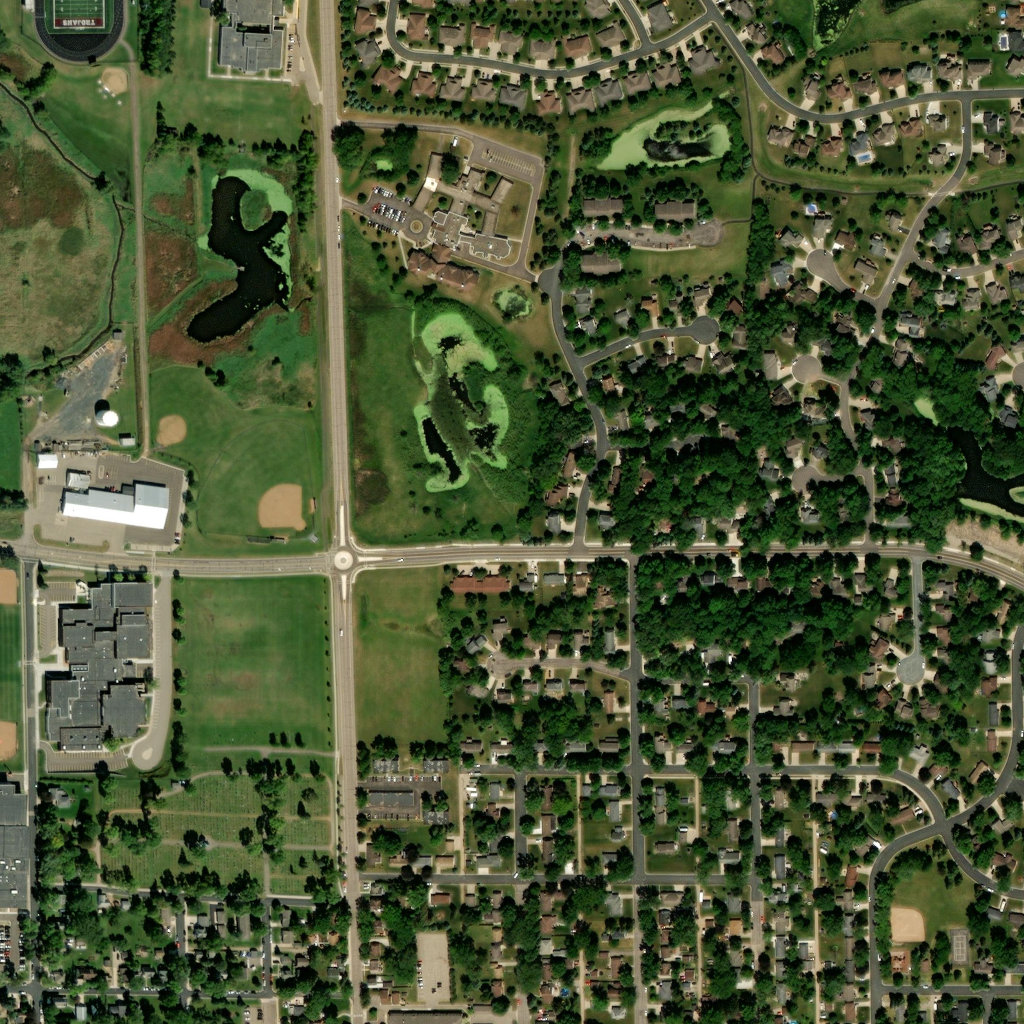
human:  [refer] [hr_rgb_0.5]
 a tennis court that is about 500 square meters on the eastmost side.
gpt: <box>[[92, 91, 94, 94, 0]]</box>